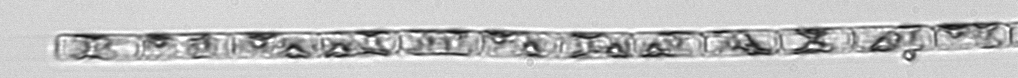
Label: Guinardia_delicatula